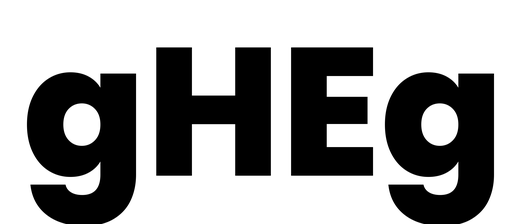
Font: Poppins-ExtraBold